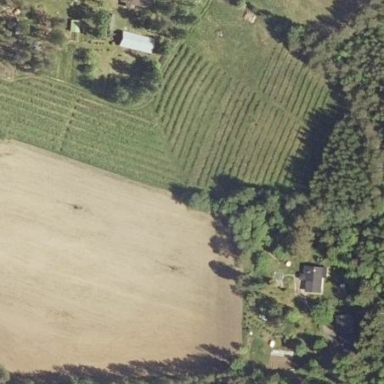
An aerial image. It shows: Orchard.